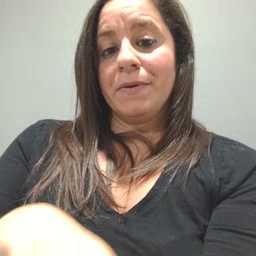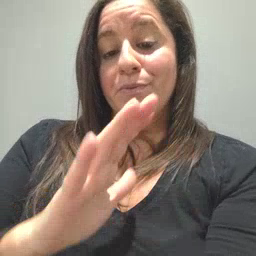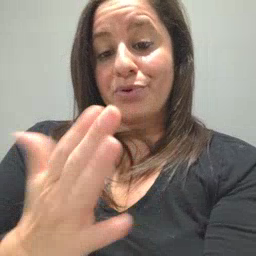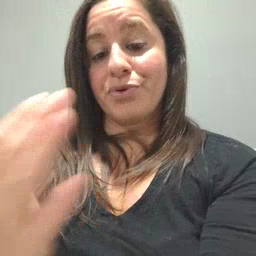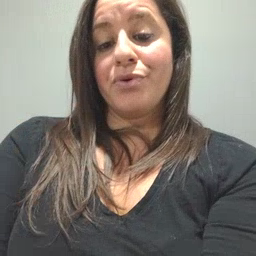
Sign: book